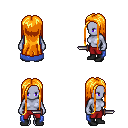
a pixel art fantasy rpg character, female body template, dark elf, purple skin, blue cape, red pants, light blonde extra-long hairstyle, black shoes, dagger, four views (front, back, left, right), 2x2 character sprite sheet, small pixel art, hard edges, no anti-aliasing